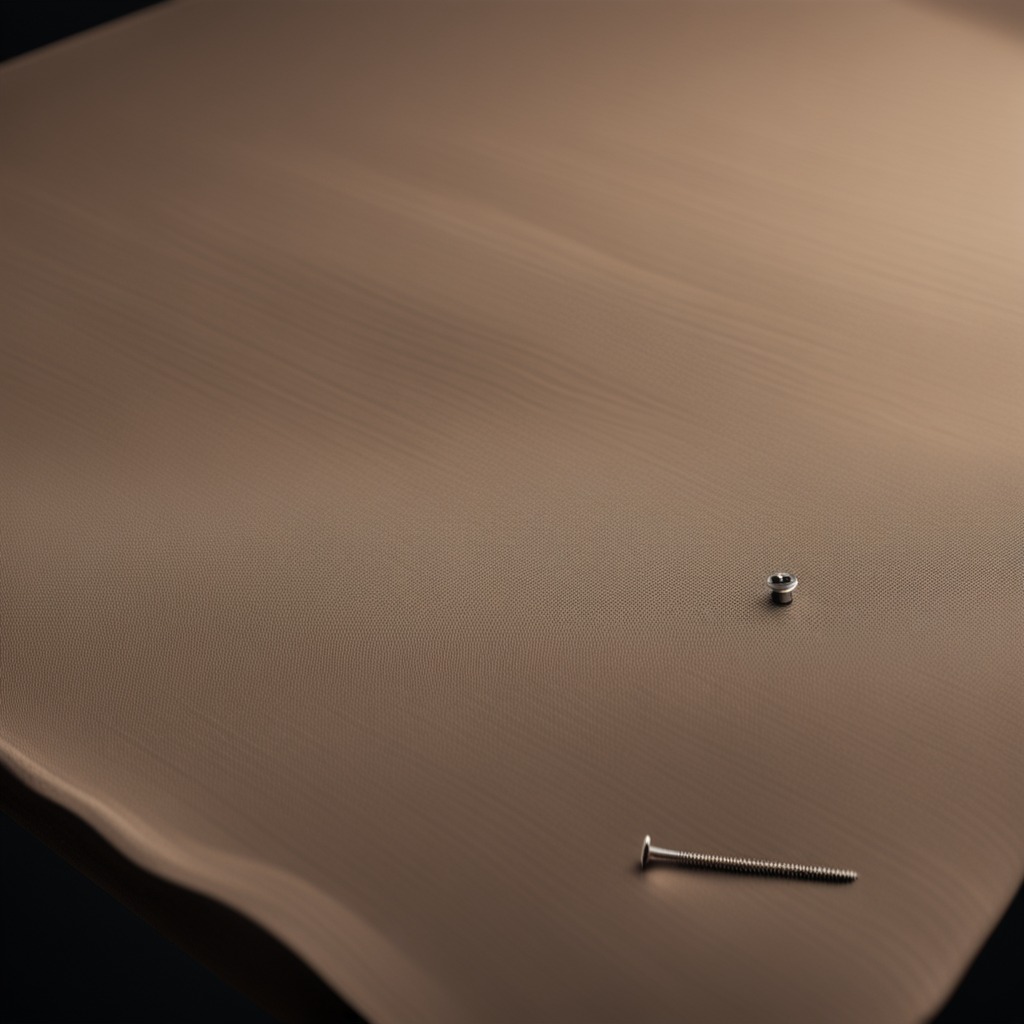
A metal screw lies on a wooden table inside a workshop at night dim ambient light soft shadows worn but beneath the cloth.